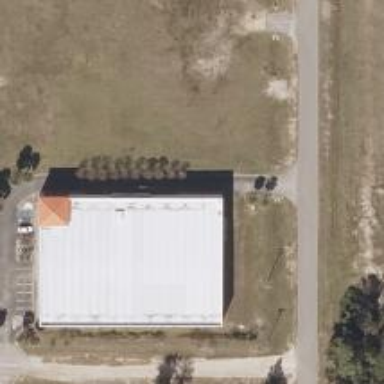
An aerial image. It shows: Storage rental shop located in building.